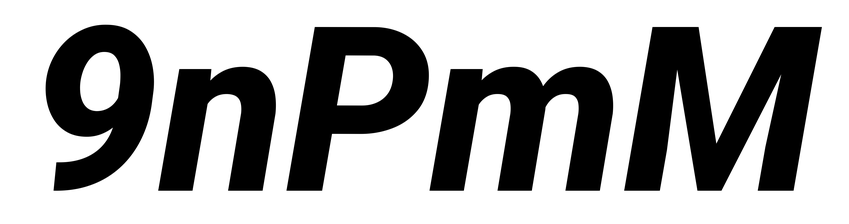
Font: Roboto-Italic_ExtraBold_Italic